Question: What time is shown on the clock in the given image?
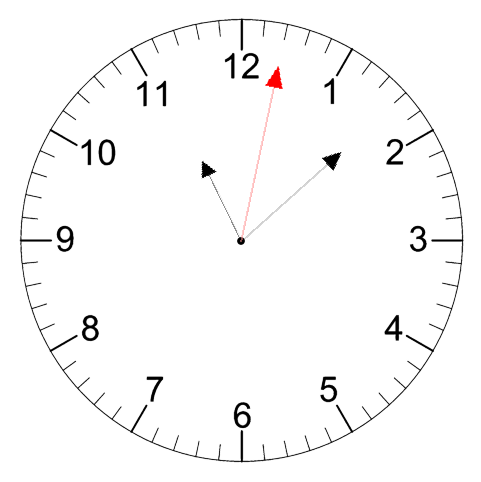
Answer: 11:08:02